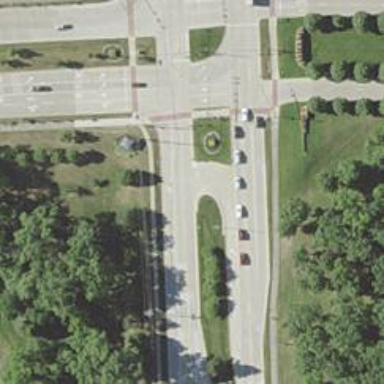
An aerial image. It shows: Secondary link road.